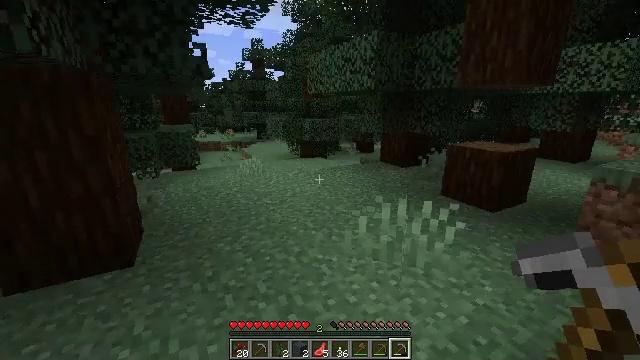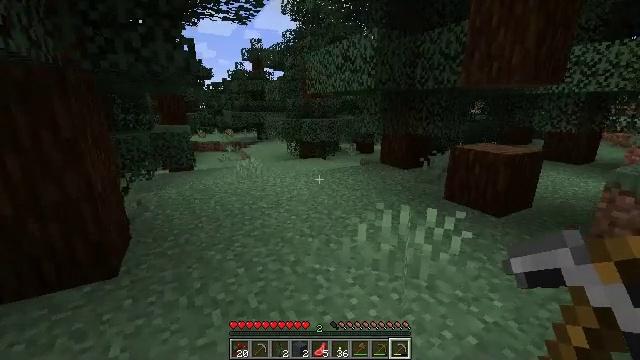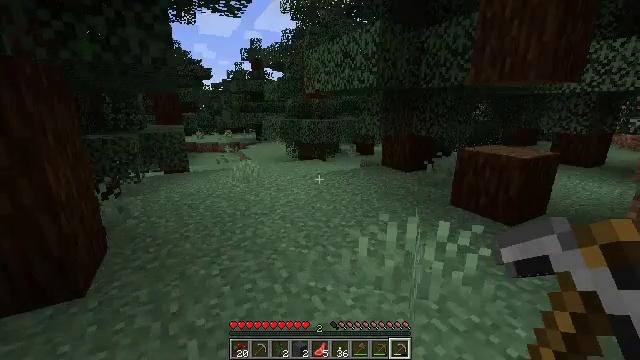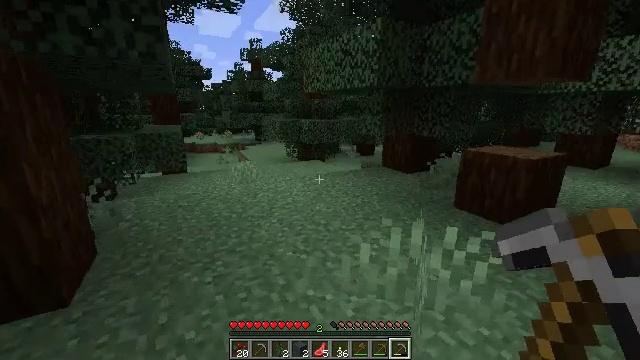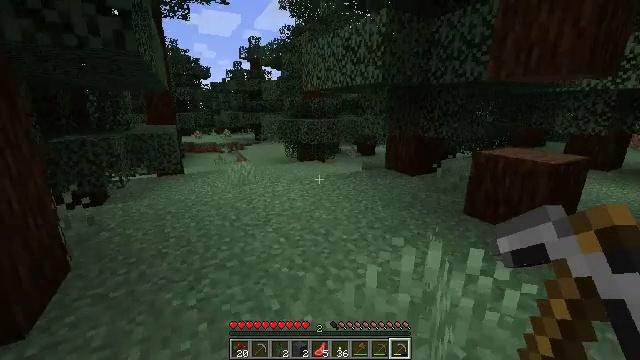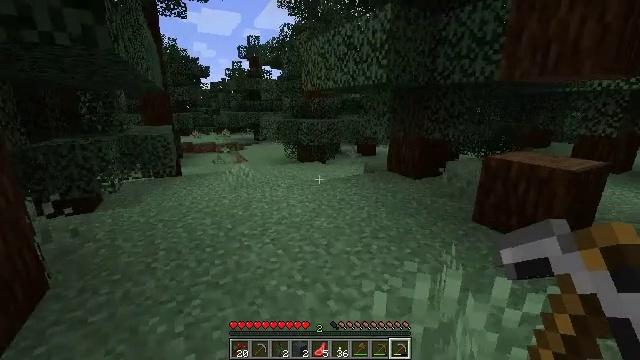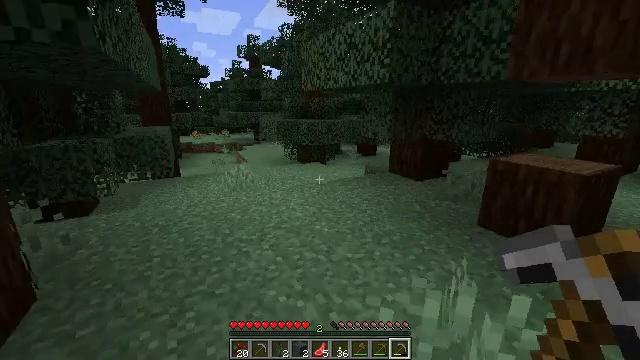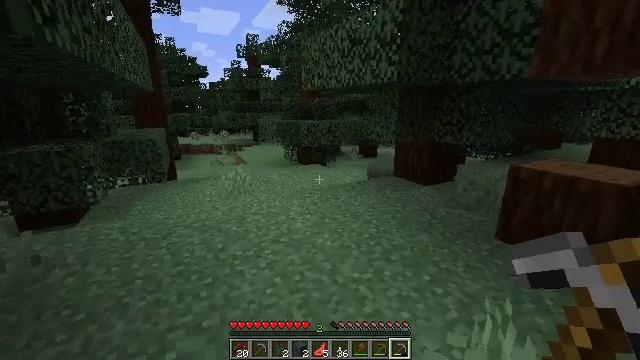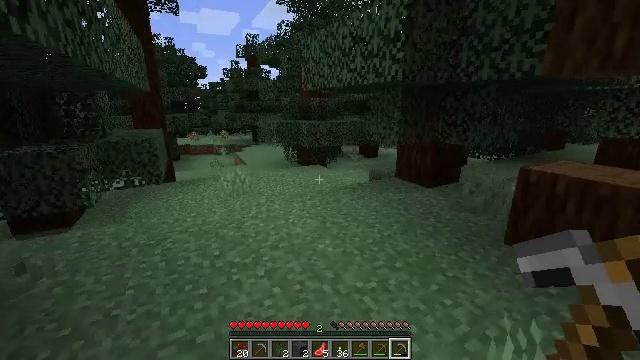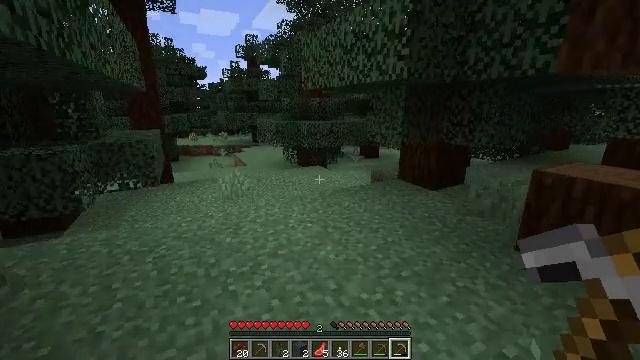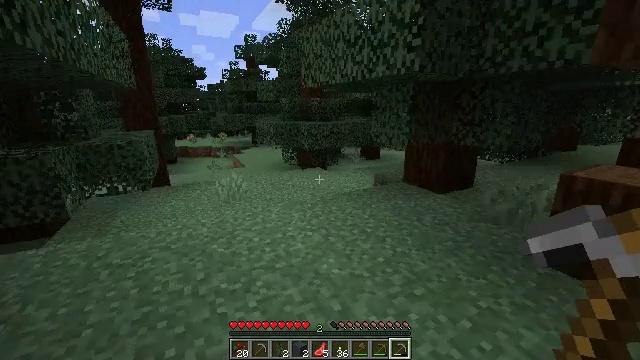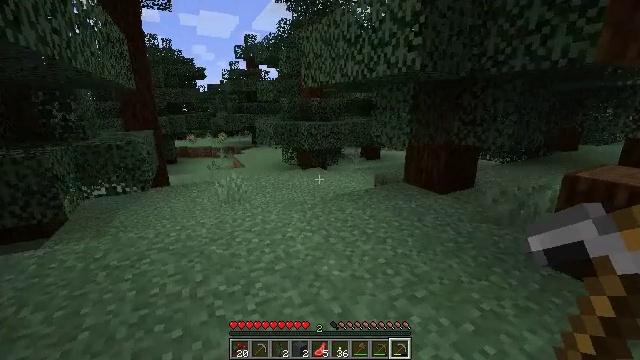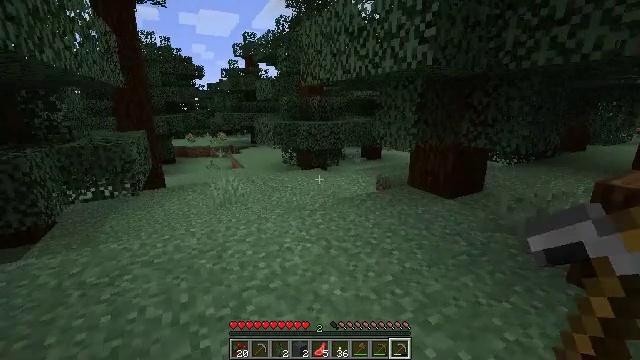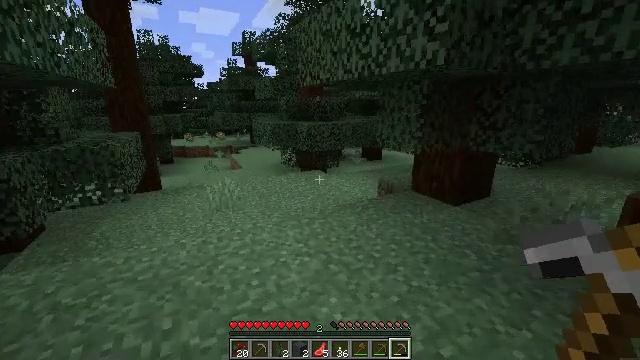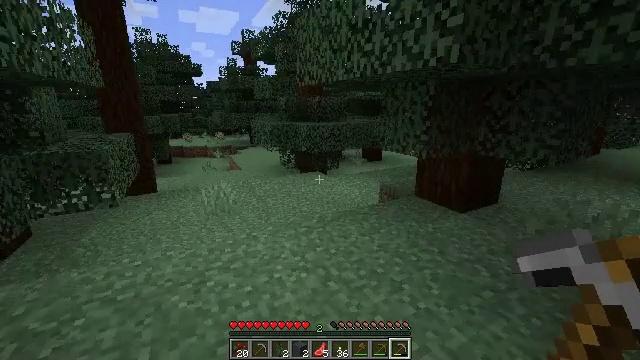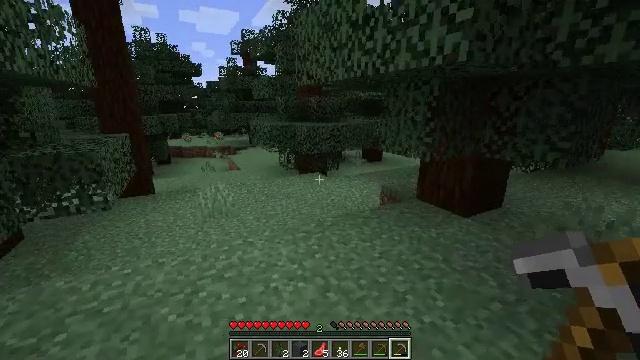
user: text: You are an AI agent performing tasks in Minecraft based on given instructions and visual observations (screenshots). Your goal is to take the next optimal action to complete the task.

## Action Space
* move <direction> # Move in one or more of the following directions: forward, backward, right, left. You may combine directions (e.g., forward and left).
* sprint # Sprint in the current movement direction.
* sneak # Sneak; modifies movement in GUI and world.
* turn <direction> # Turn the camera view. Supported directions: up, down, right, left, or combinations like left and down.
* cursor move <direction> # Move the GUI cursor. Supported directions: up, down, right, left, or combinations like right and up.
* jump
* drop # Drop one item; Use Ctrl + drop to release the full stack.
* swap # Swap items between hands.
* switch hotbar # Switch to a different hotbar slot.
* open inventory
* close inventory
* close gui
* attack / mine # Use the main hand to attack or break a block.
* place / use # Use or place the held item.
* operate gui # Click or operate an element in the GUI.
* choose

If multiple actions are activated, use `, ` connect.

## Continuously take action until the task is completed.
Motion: motion action
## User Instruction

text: Clear the sweet berry bush to collect the sweet berries.
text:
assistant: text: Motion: move forward
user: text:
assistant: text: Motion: move forward
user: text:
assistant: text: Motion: move forward
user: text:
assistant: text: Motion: move forward
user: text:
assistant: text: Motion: move forward
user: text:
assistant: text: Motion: move forward
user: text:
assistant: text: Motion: move forward
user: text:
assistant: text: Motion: move forward
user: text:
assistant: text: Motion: move forward
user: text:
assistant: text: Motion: move forward
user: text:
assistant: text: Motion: move forward
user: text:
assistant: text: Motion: move forward
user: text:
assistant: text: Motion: move forward
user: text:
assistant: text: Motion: move forward
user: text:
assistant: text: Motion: move forward
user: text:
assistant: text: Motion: move forward
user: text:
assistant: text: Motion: move forward
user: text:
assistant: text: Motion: move forward
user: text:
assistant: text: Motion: move forward, turn right
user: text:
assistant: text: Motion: move forward and move left
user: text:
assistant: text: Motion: move forward and move left
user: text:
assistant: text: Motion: move forward and move left, turn right and up
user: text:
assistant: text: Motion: move forward and move left, turn right and up
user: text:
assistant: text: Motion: move forward and move left, turn right
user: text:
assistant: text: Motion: move forward and move left, turn right
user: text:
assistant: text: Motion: move forward and move left, turn right
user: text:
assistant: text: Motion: move forward and move left, turn right
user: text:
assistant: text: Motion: move forward and move left, turn right
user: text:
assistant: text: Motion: move forward and move left
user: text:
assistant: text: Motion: move forward and move left